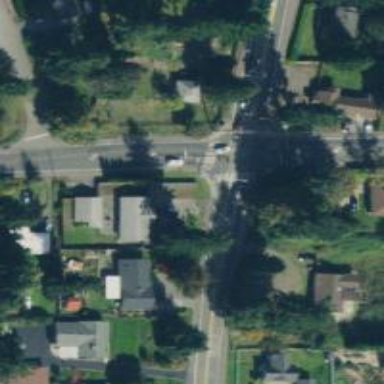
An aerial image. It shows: Marked crossing on the road.